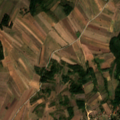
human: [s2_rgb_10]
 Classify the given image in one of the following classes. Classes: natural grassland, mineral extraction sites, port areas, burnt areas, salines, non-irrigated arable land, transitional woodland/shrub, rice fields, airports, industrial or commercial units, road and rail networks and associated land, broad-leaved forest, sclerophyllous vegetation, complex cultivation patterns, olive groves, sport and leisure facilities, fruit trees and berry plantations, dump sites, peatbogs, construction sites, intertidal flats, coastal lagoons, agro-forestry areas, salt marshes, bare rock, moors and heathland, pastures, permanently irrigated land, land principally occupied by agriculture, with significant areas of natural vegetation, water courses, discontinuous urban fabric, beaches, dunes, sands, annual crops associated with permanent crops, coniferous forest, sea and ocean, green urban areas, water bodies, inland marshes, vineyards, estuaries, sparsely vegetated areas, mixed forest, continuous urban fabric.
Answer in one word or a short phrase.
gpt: non-irrigated arable land, complex cultivation patterns, land principally occupied by agriculture, with significant areas of natural vegetation, broad-leaved forest